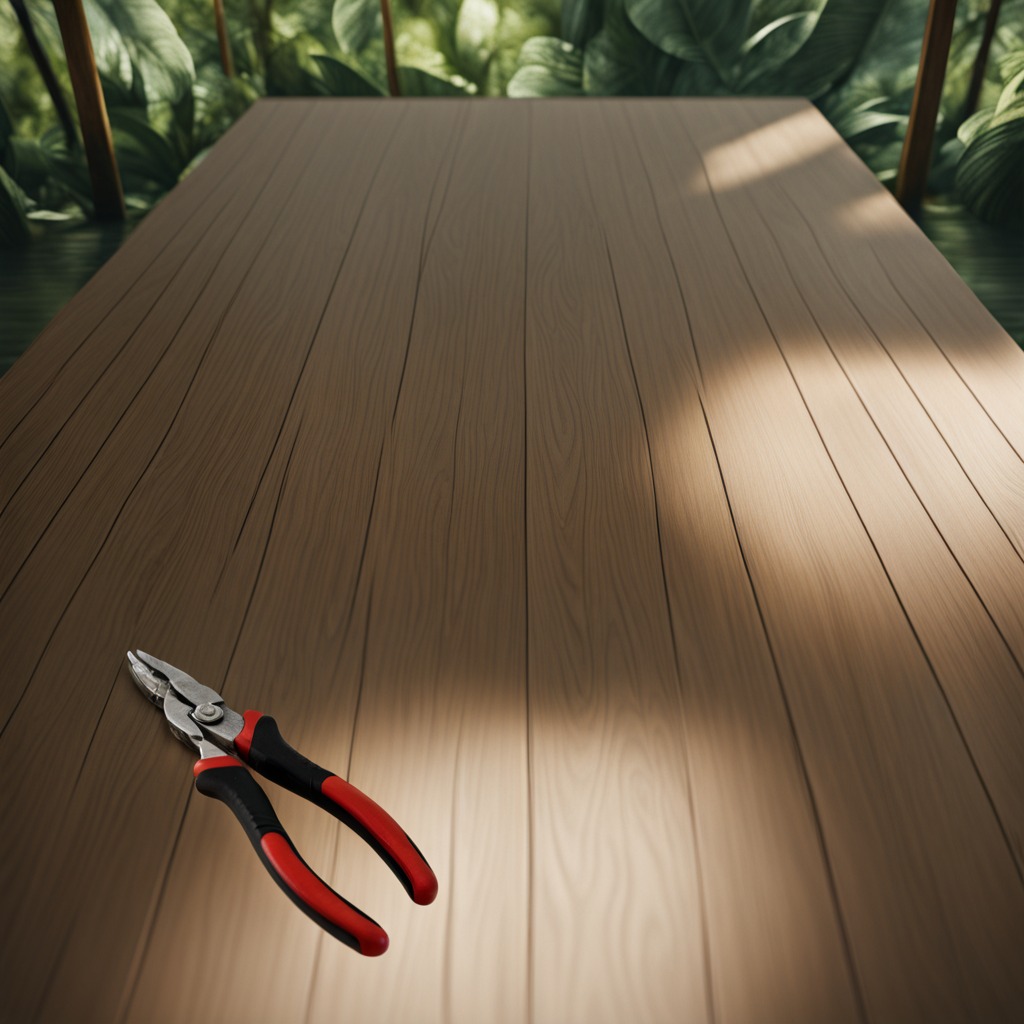
A plier is lying on a wooden table inside a jungle field workshop tent.